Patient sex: F
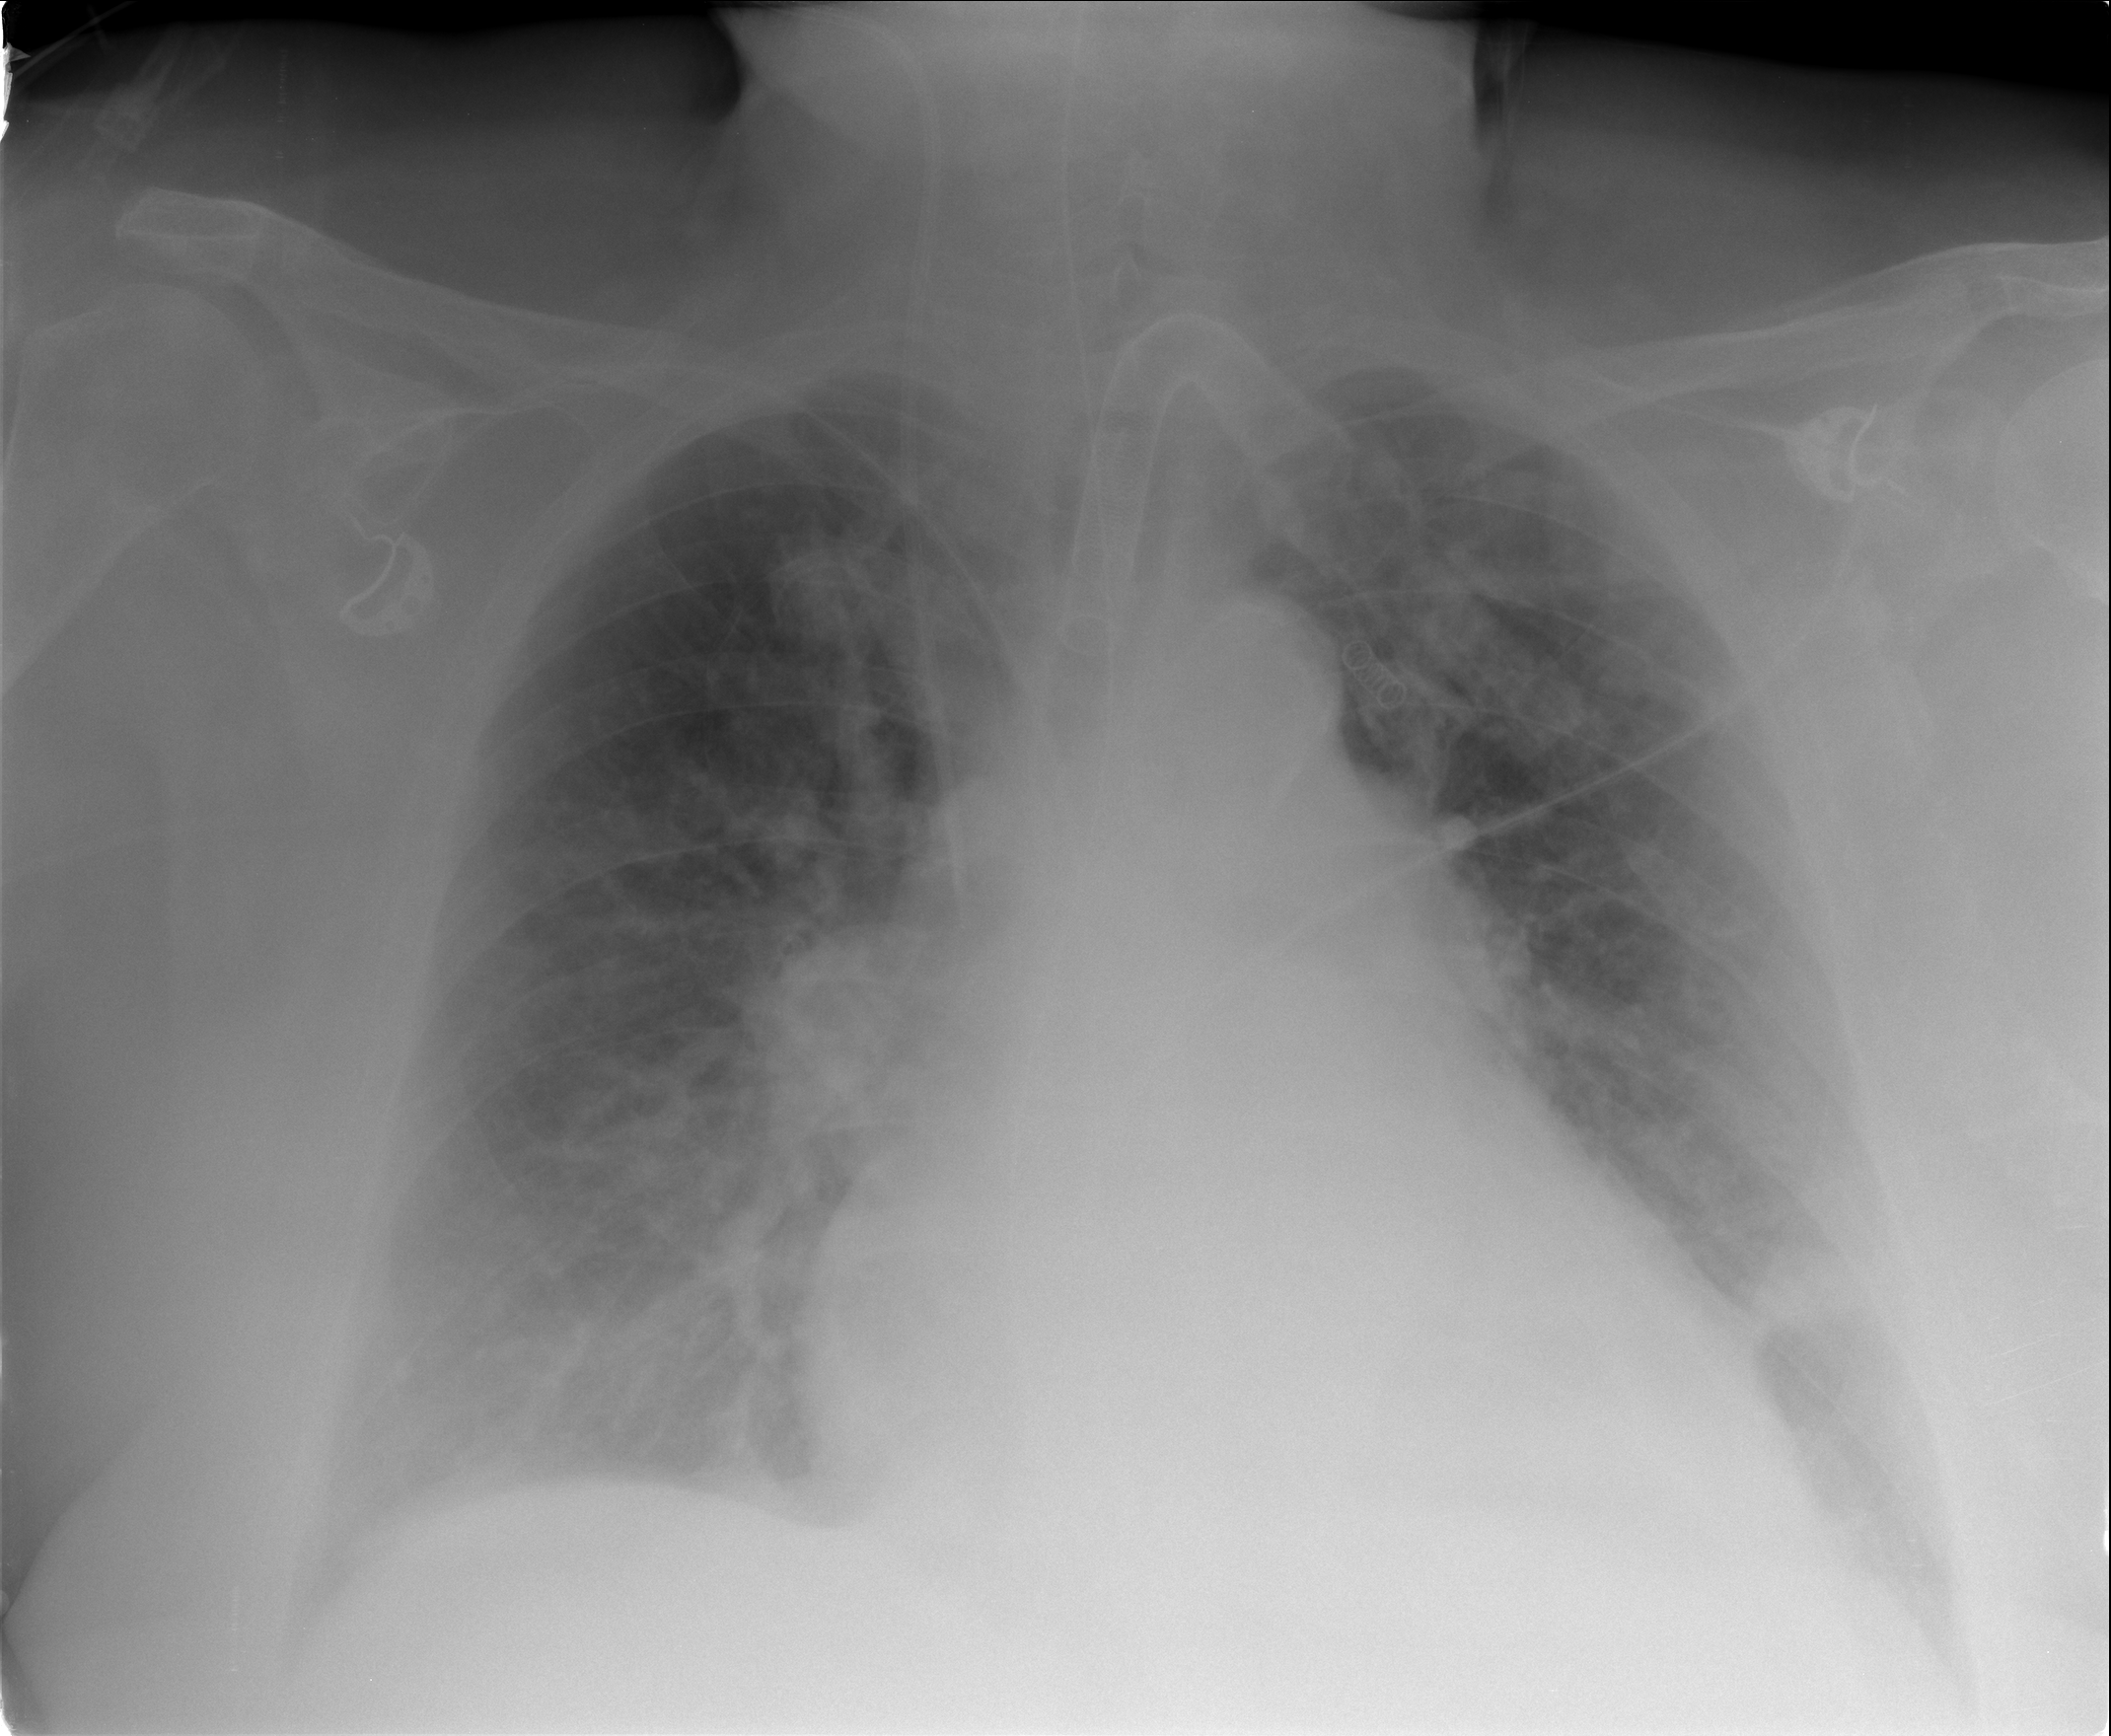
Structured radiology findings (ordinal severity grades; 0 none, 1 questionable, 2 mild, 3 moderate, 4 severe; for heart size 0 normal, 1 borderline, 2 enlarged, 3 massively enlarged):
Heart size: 3
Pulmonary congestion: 3
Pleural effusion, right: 2
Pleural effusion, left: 2
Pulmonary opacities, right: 0
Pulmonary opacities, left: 2
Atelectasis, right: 2
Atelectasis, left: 2